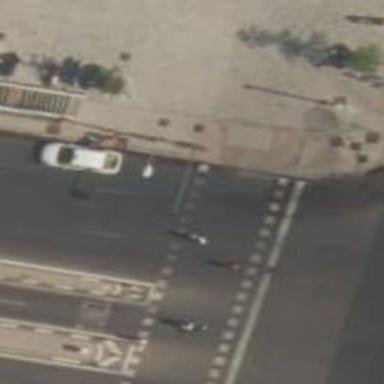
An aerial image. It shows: Crossing with traffic signals.